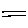
Label: line